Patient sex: F
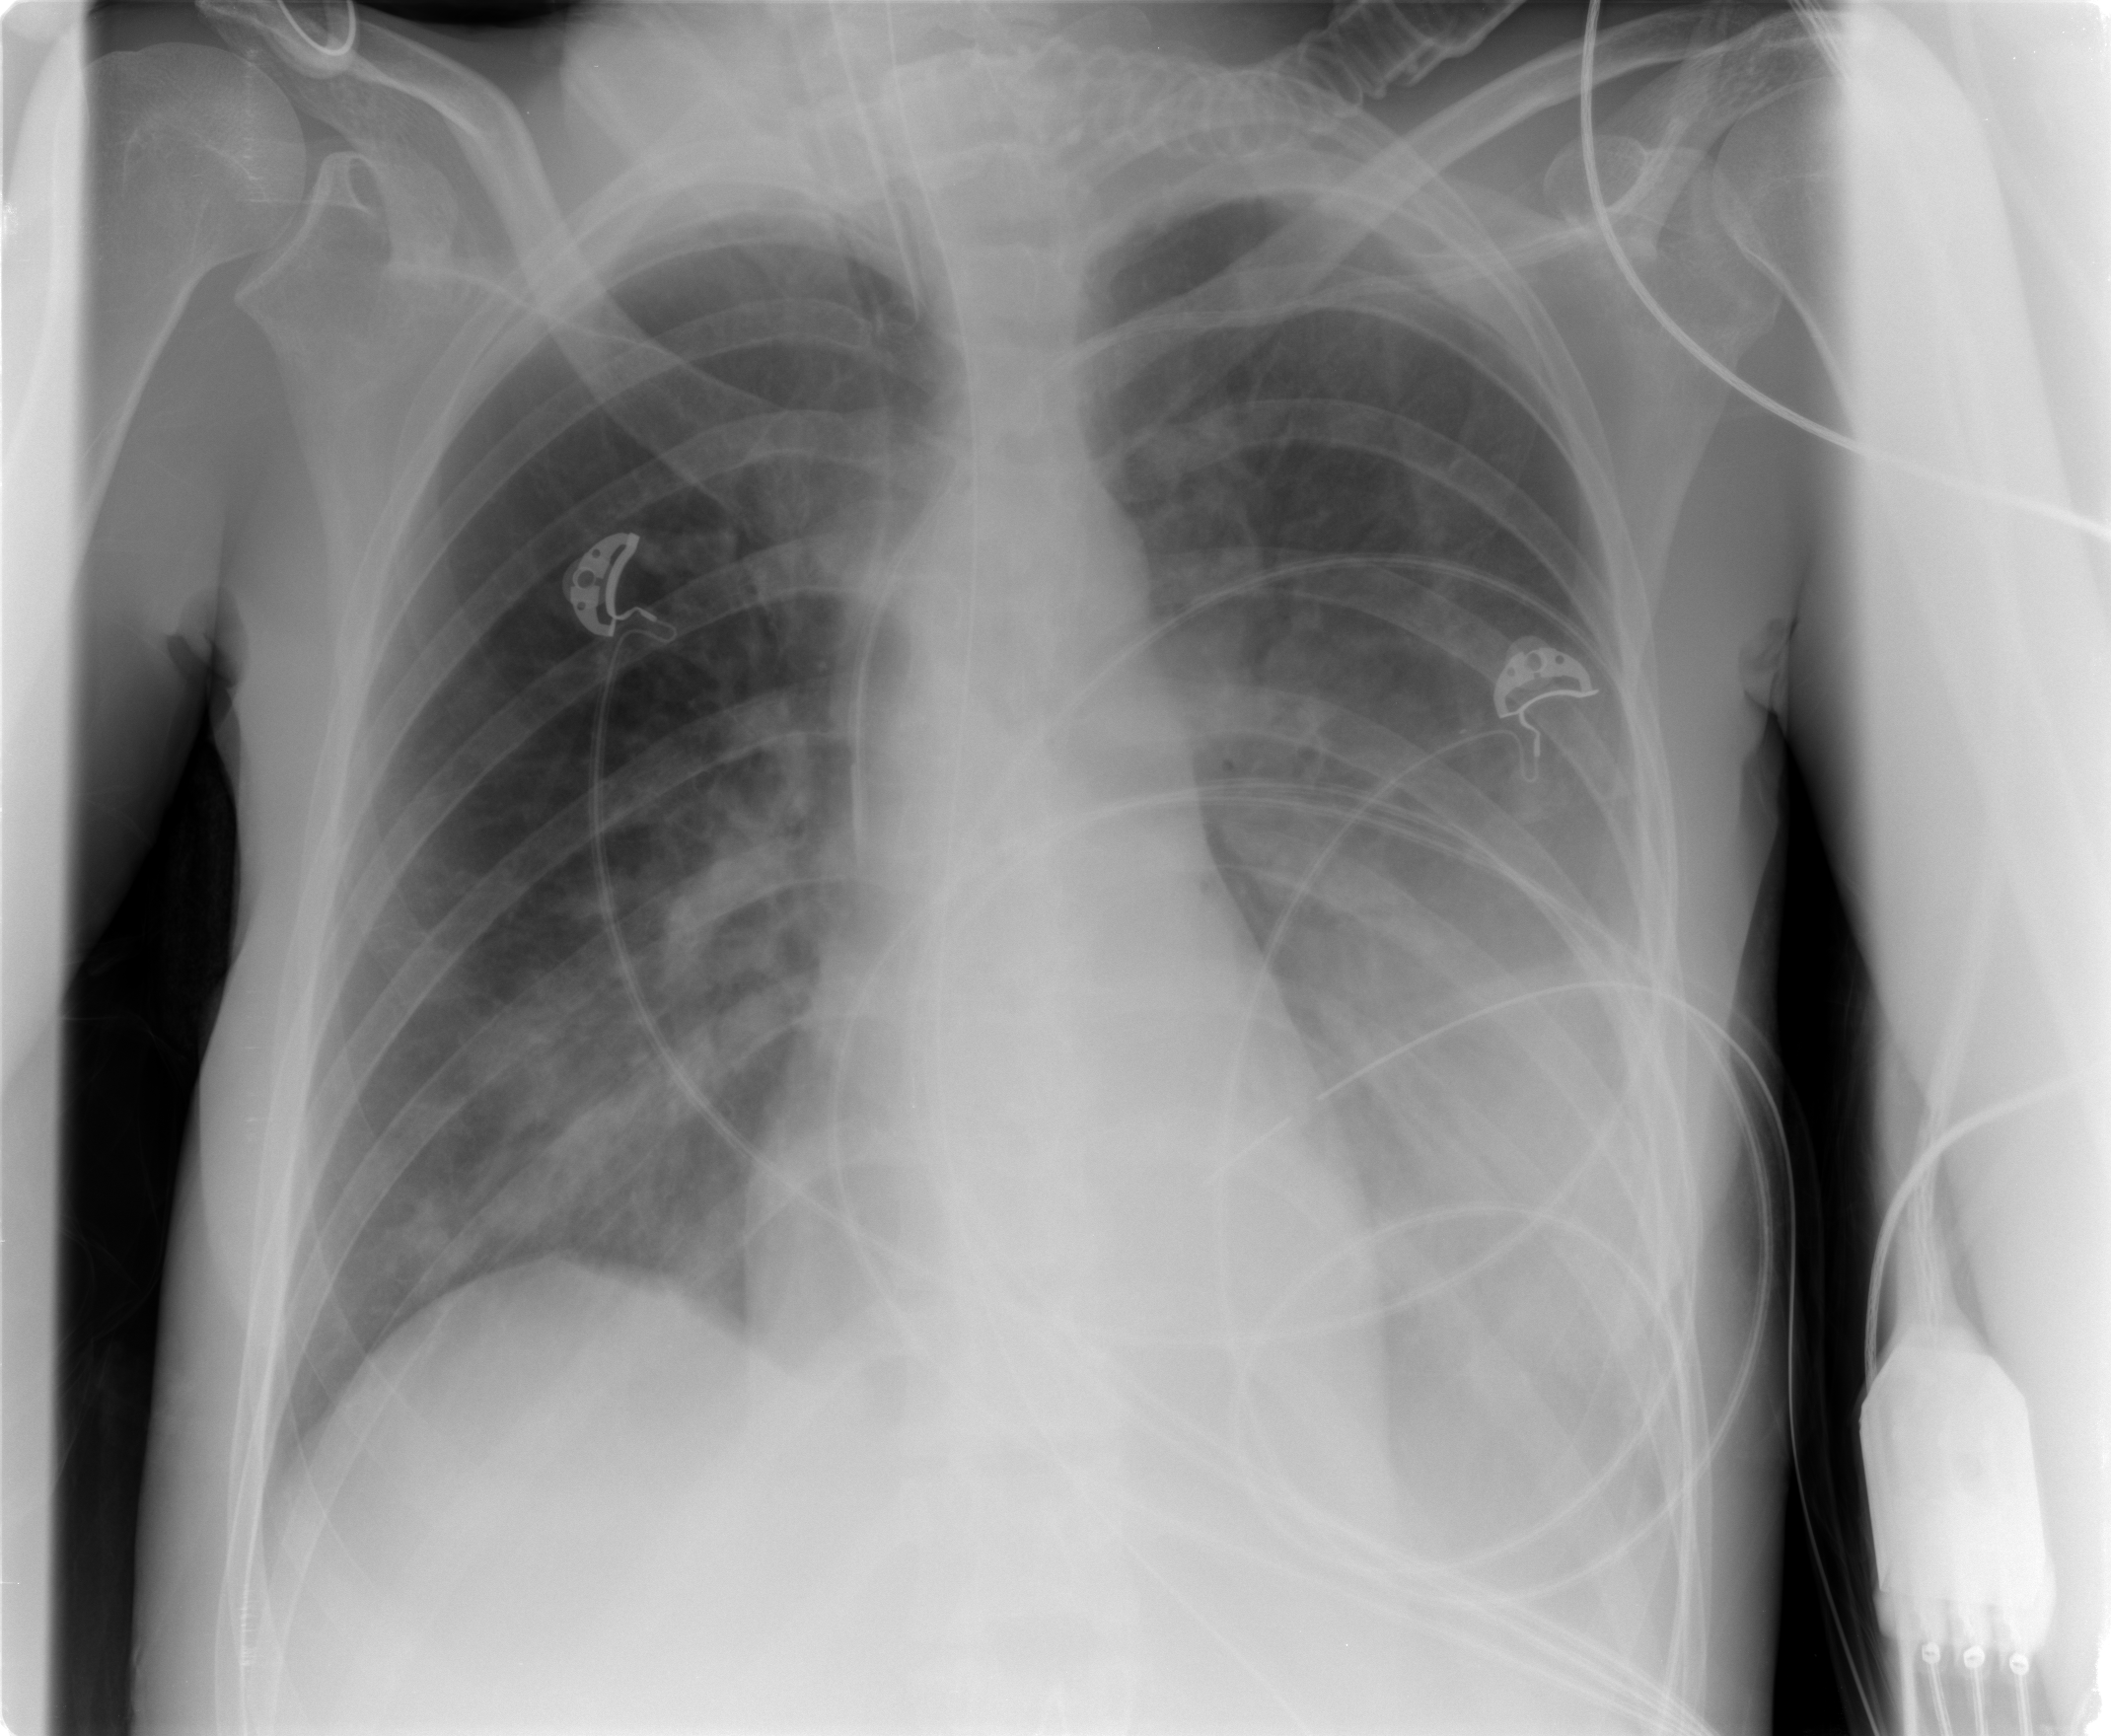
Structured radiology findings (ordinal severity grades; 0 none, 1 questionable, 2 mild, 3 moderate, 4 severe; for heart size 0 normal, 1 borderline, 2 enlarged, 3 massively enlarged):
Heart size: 0
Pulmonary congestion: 1
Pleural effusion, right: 0
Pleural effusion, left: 3
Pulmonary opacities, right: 2
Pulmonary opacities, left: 2
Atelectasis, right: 0
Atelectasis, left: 3